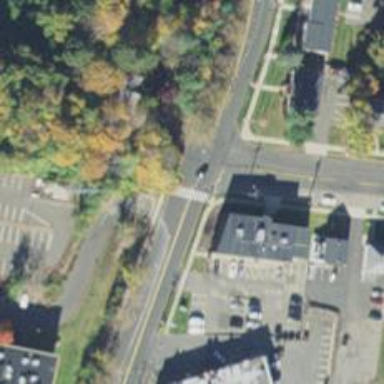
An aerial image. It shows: Marked road crossing.